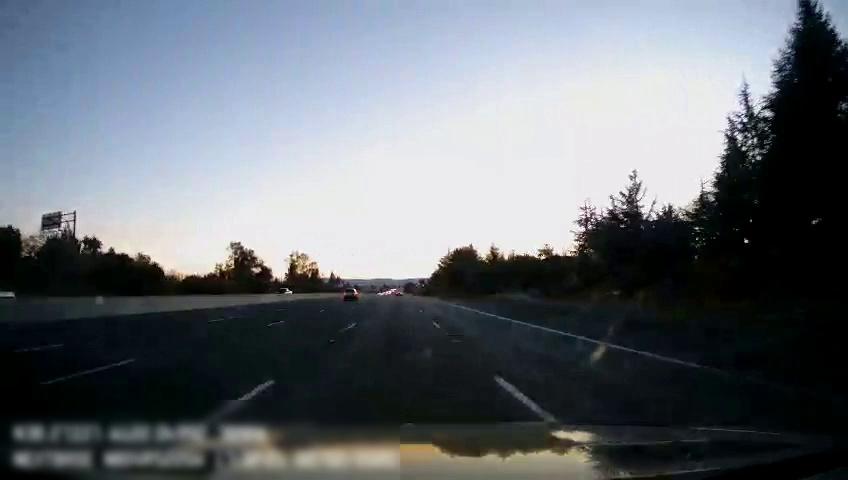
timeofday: Day
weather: Sunny
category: Drivable Space
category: Vehicles | SUV
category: Vehicles | Truck
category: Vehicles | Truck
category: Lanes | Current Lane
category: Lanes | Alternate Lane
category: Lanes | Alternate Lane
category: Lanes | Current Lane
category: Lanes | Alternate Lane
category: Lanes | Alternate Lane